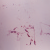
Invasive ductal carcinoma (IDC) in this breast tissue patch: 0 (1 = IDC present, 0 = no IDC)